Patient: sex F, age 19
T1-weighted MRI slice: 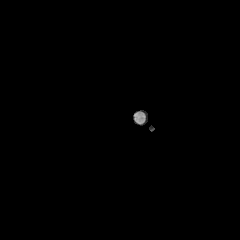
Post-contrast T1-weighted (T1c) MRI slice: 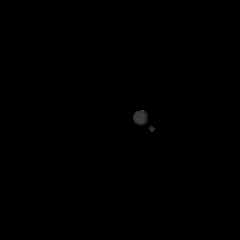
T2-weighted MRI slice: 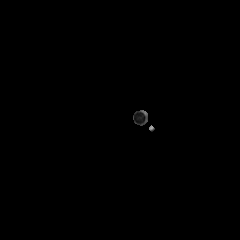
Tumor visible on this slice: no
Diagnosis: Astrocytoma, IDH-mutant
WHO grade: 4